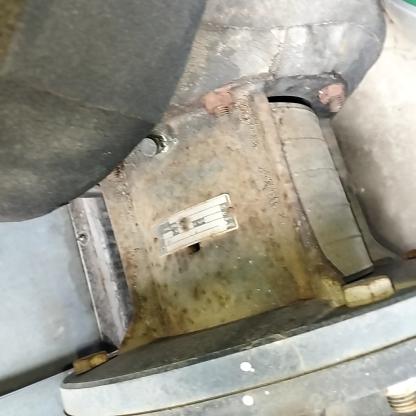
Klasa: inne